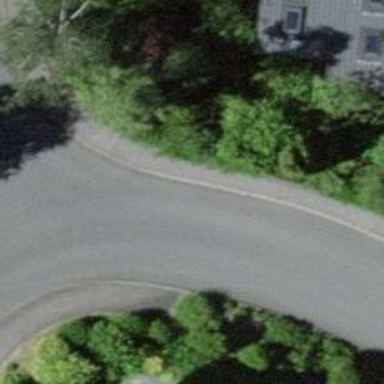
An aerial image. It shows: Kerb barrier.